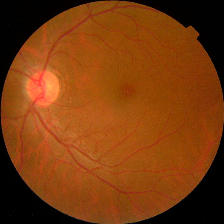
Diabetic retinopathy grade: No DR